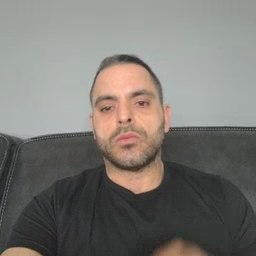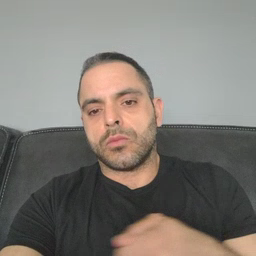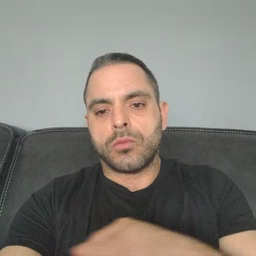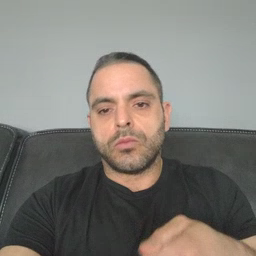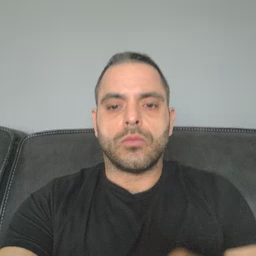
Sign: vacuum